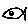
Label: fish